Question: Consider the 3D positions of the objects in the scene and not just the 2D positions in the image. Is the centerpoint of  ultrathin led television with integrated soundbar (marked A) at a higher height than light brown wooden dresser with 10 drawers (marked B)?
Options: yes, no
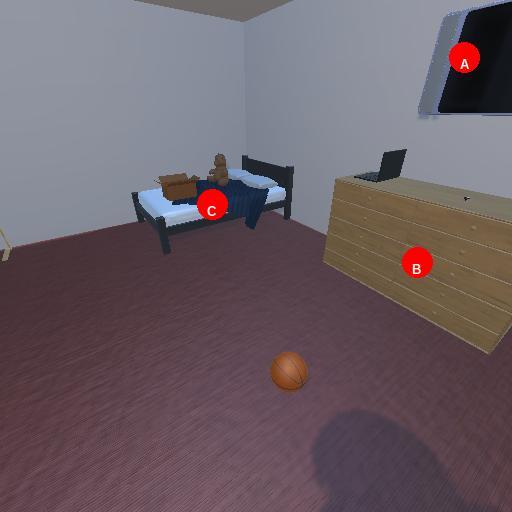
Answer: yes